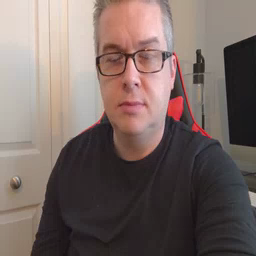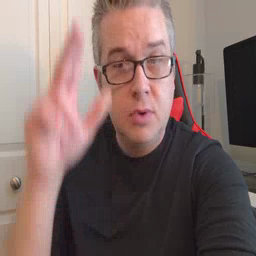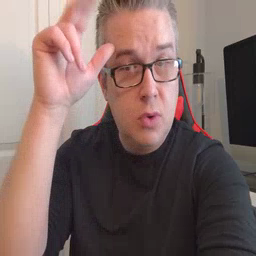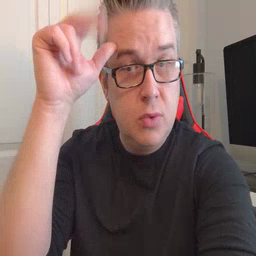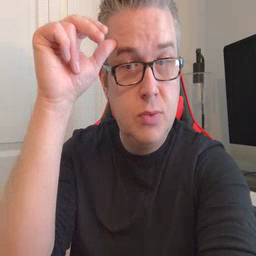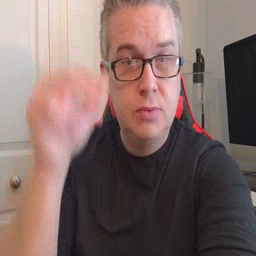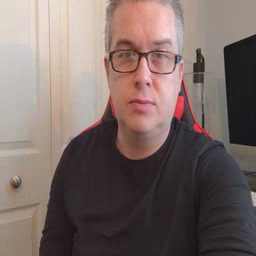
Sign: horse